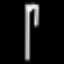
Label: fork